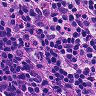
Metastatic tissue present: no